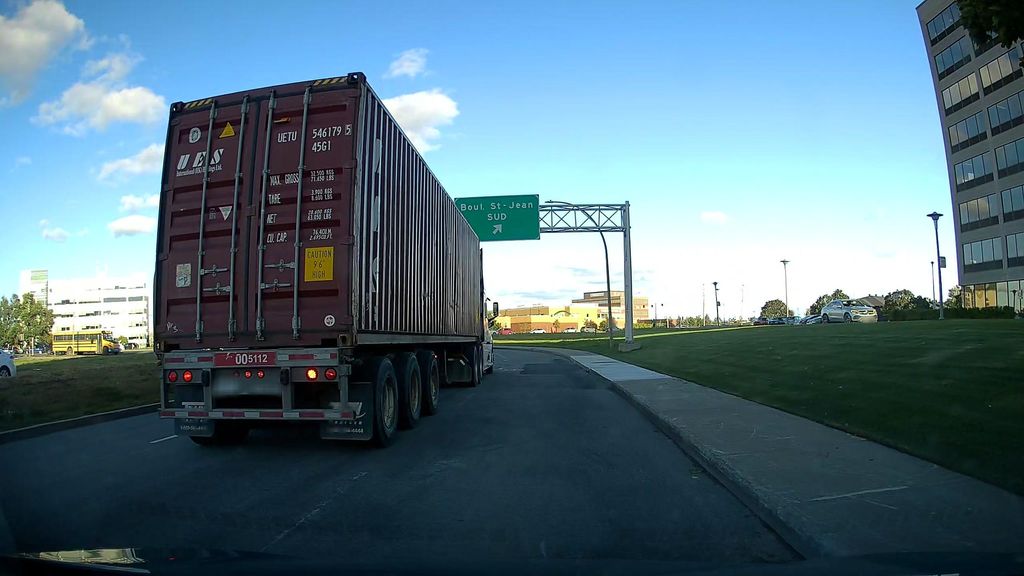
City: montreal